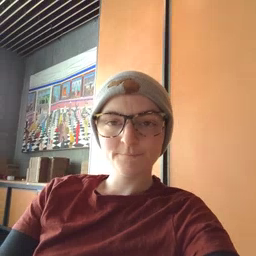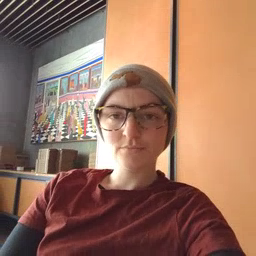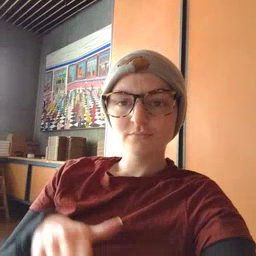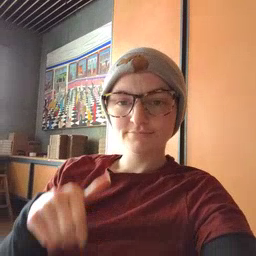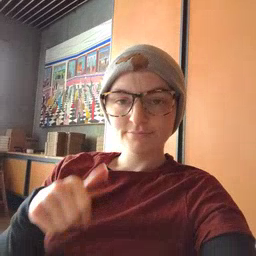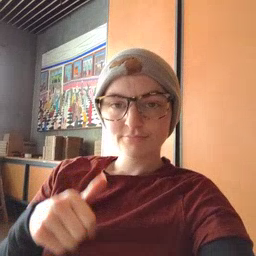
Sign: jeans